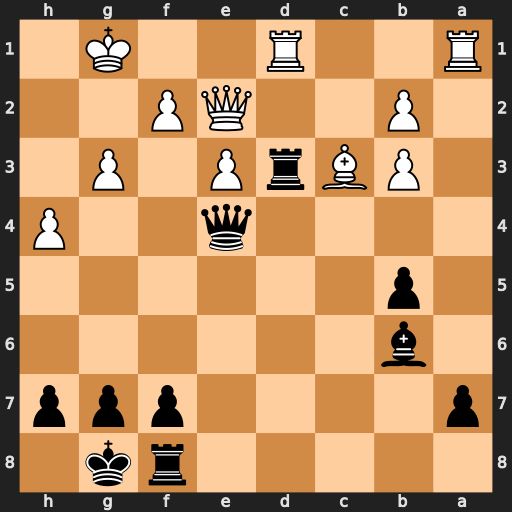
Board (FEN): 5rk1/p4ppp/1b6/1p6/4q2P/1PBrP1P1/1P2QP2/R2R2K1
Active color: b
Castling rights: -
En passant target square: -
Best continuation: Rxe3 fxe3 Bxe3+ Kh2 Bg1+ Rxg1 Qxe2+